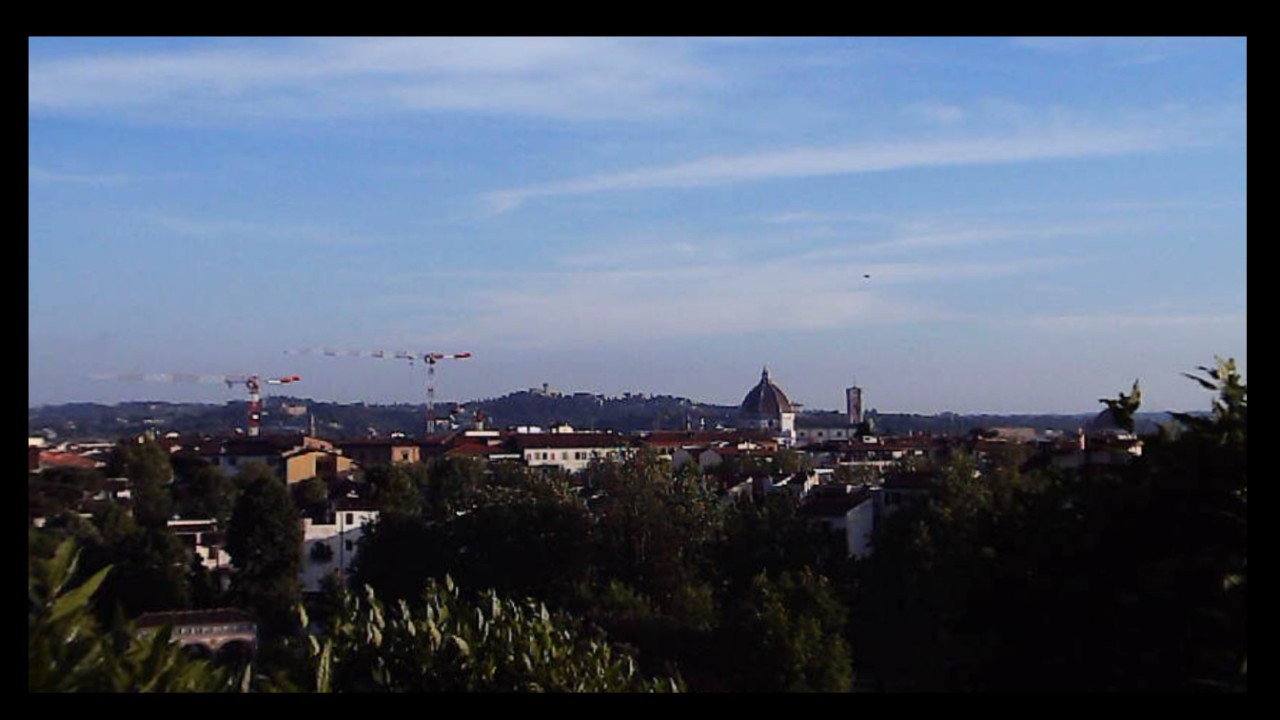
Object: Betafpv air75